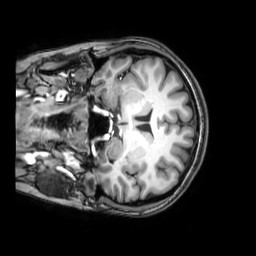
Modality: T1w
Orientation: coronal
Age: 30
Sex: female
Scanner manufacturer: philips
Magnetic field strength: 3 T
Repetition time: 0.008113 s
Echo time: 0.003709 s